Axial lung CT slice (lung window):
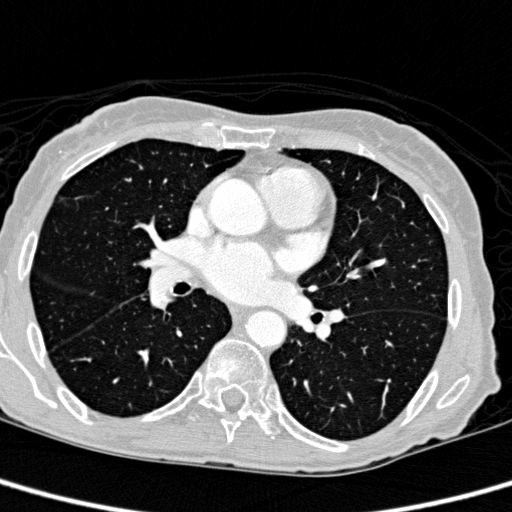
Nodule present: no